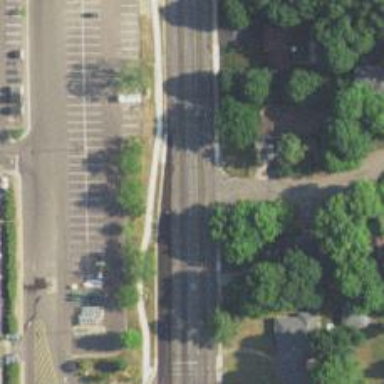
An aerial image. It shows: Tertiary road with asphalt surface.